Interaction volume radius: 5 \u00c5
Interaction volume height: 15 \u00c5
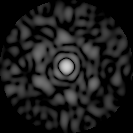
Disorder parameter: 0.7957